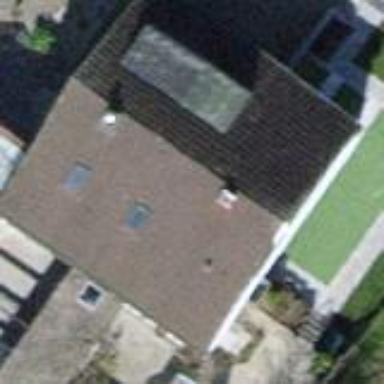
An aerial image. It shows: Detached building with gabled roof.